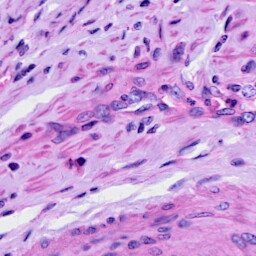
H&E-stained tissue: Cervix